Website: crate-barrel
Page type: store-pickup
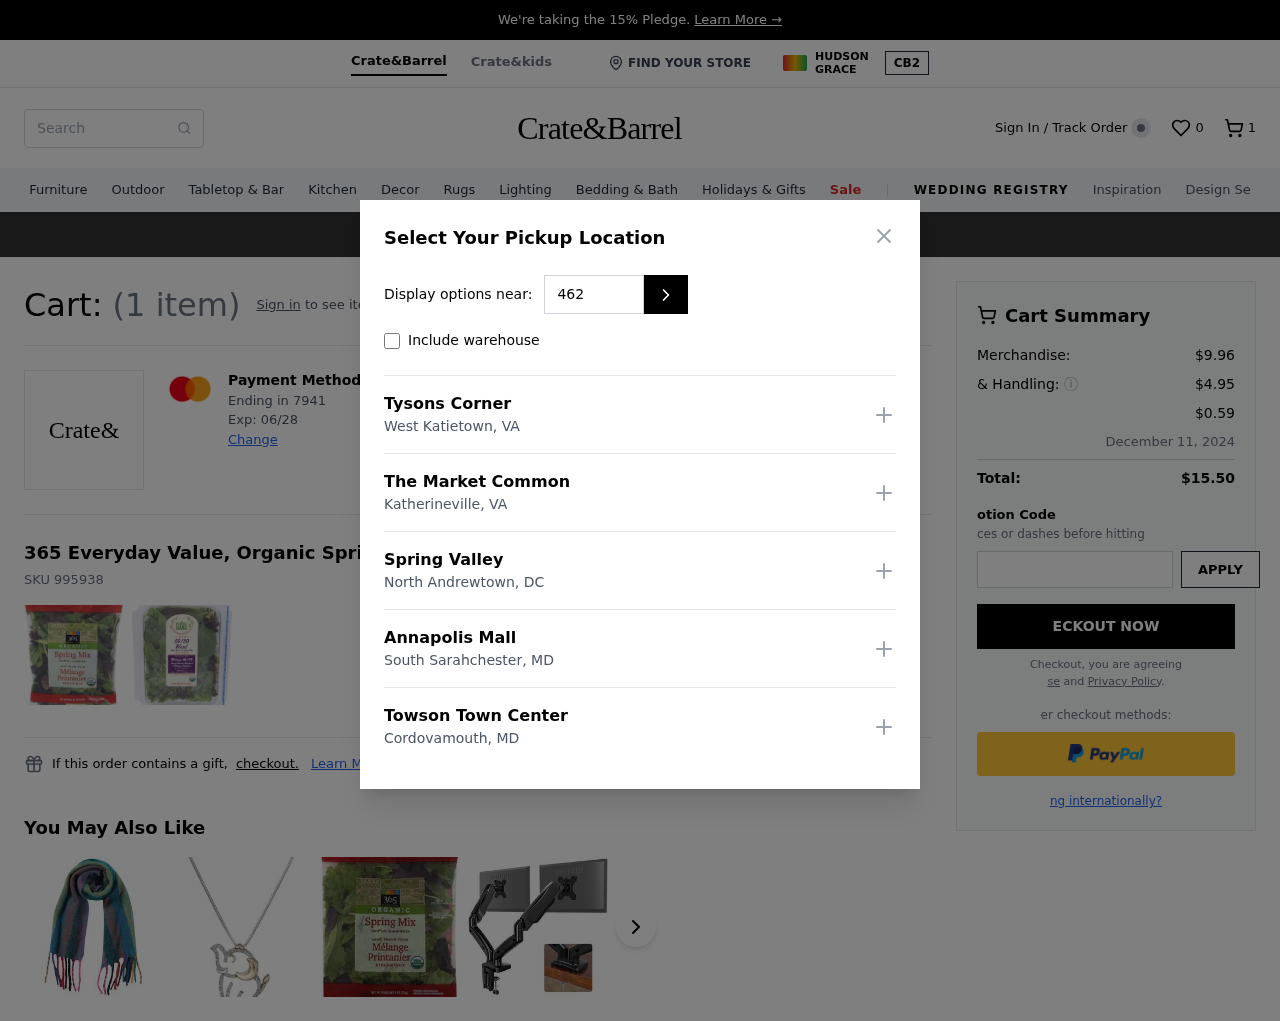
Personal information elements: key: PII_CARD_EXPIRY
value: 06/28
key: PII_CARD_LAST4
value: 7941
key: PII_LOCATION1_CITY
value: West Katietown
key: PII_LOCATION1_NAME
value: Tysons Corner
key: PII_LOCATION1_STATE
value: VA
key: PII_LOCATION2_CITY
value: Katherineville
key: PII_LOCATION2_NAME
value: The Market Common
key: PII_LOCATION2_STATE
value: VA
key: PII_LOCATION3_CITY
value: North Andrewtown
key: PII_LOCATION3_NAME
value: Spring Valley
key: PII_LOCATION3_STATE
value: DC
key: PII_LOCATION4_CITY
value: South Sarahchester
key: PII_LOCATION4_NAME
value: Annapolis Mall
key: PII_LOCATION4_STATE
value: MD
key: PII_LOCATION5_CITY
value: Cordovamouth
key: PII_LOCATION5_NAME
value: Towson Town Center
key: PII_LOCATION5_STATE
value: MD
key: PII_POSTCODE
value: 46243
Product elements: key: PRODUCT1_NAME
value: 365 Everyday Value, Organic Spring Mix, 4 OZ
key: PRODUCT1_SKU
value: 995938
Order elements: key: ORDER_NUM_ITEMS
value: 1
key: ORDER_NUM_ITEMS
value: (1 item)
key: ORDER_SUBTOTAL
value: $9.96
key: ORDER_SHIPPING_COST
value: $4.95
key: ORDER_SURCHARGE
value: $0.59
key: ORDER_DELIVERY_DATE
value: December 11, 2024
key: ORDER_TOTAL
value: $15.50
Search elements: key: HEADER_SEARCH
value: Search
Other elements: key: WISHLIST_NUM_ITEMS
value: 0